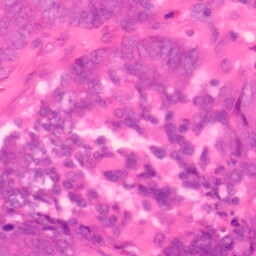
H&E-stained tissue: Colon